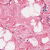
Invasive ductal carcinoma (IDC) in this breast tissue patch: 0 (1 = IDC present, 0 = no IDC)